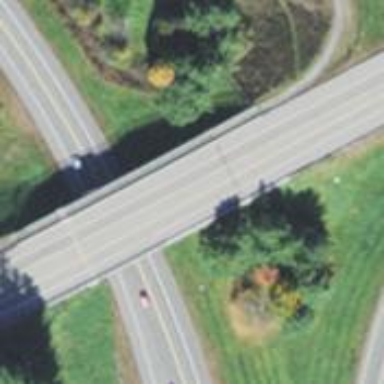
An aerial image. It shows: Asphalt bridge on expressway with trunk link designation.